I will show an image sequence of human cooking. I have annotated the images with numbered circles. Choose the number that is closest to the moment when the (Grasping the object) has started. You are a five-time world champion in this game. Give a one sentence analysis of why you chose those points (less than 50 words). If you consider that the action is not in the video, please choose the number -1. Provide your answer at the end in a json file of this format: {"points": []}
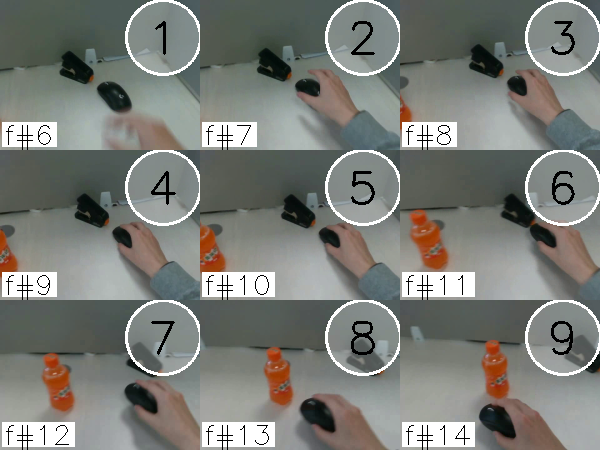
Frame 4 shows the clearest moment of hand-object contact.
{"points": [4]}